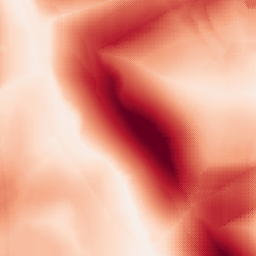
Category: morphological
Decomposition family: morphological_square
Decomposition parameters: operation: gradient
size: 50
Upsampling method: regularized
Upsampling parameters: scale: 4
lambda_reg: 0.1
Upsampling scale: 4